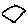
Label: triangle